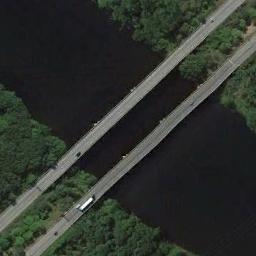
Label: bridge